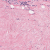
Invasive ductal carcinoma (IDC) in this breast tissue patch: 0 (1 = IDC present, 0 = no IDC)